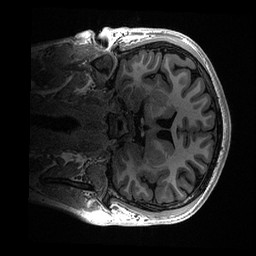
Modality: T1w
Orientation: coronal
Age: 18
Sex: male
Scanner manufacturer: ge
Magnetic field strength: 3 T
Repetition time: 0.006952 s
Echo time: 0.00292 s